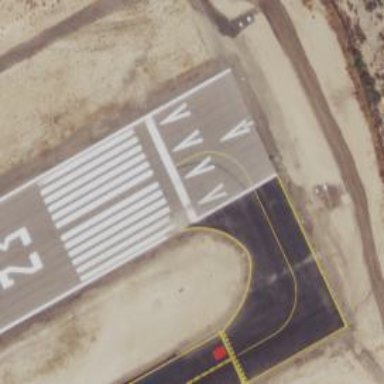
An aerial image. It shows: Displaced threshold runway at the airport.